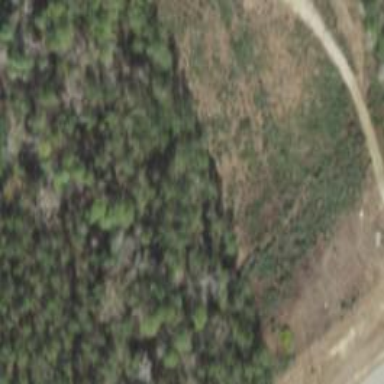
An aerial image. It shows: Forest area dominated by needle-leaved trees.